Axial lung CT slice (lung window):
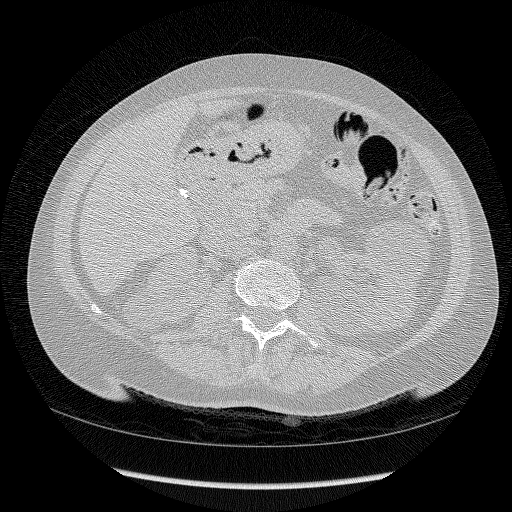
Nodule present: no